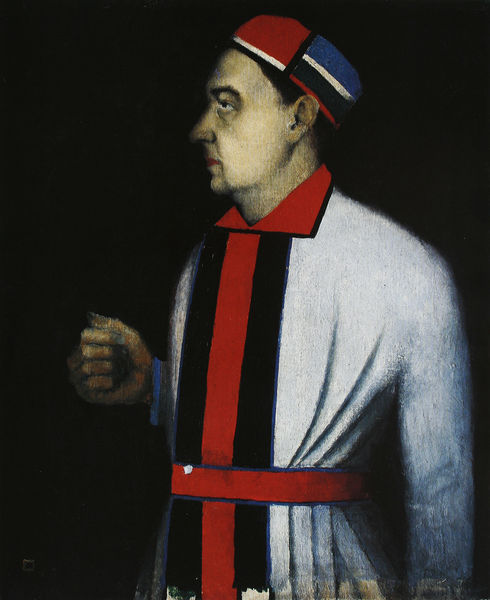
Titel: Porträt von Nikolaj Punin
Künstler: Kasimir Malewitsch
Standort: St. Petersburg
Institution: Staatliches Russisches Museum
Schlagwörter: blau, dunkel, gemälde, hand, kampf, mann, schatten, weiß, gelb, daumen, finger, frankreich, geste, hintergrund, hut, kleid, licht, mund, nase, ohr, profil, schwarz, stirn, gürtel, rot, haube, hemd, kappe, mütze, arm, augen, falten, gesicht, kragen, stehen, bildnis, portrait, porträt, kirche, auge, geistlicher, gewand, kostüm, kutte, mantel, pose, stehend, person, kinn, lippen, schulter, farbig, düster, moderne, russland, farben, farbe, linien, blue, church, folds, hands, hat, oil, priest, red, religious, white, belt, black, collar, dark, dress, face, france, hair, nose, old, painting, robe, ernst, streng, brauen, gerade, maler, pattern, servant, faltenwurf, wange, kreuz, seite, uniform, faust, geballt, hässlich, entwurf, fleck, tracht, geometrisch, prister, profile, männlich, sad, man, skin, mittelalter, priester, drohung, backe, background, clenched, ear, mönch, costume, eyes, besatz, side, sideways, block, gaze, angespannt, color, shadow, cap, chin, coat, mouth, line, zorn, saint, cross, jacket, human, red cross, rote lippen, cheeks, neck, shoulder, front, watercolor, art, geometric, eye, lines, red lips, fingers, lips, pale, stripes, picasso, colour, paint, stripe, clothing, shirt, standing, fist, eyebrow, triche, malewitsch, suprematismus, left, bold, position, posed, serious, ohe, peron, ohne perspektive, bilndis, frown, beret, ugly, clergy, fat, official, right, pleats, kopr, gesitlicher, dear, stern, lipstick, somber, odd, jaw, stance, shite, primary, interesting, culture, teacher, mix, he, had, one eye, red belt, clith, wstance, indifference, unhappy, whirte, patriotic, white hat, creases, slothing, lib, red and blue, complexion, seitlich, no smile, red and blue hat, red white and blue, red collar, aufgemalt, expressiv, shaven, portirate, white dark